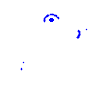
Particle: electron